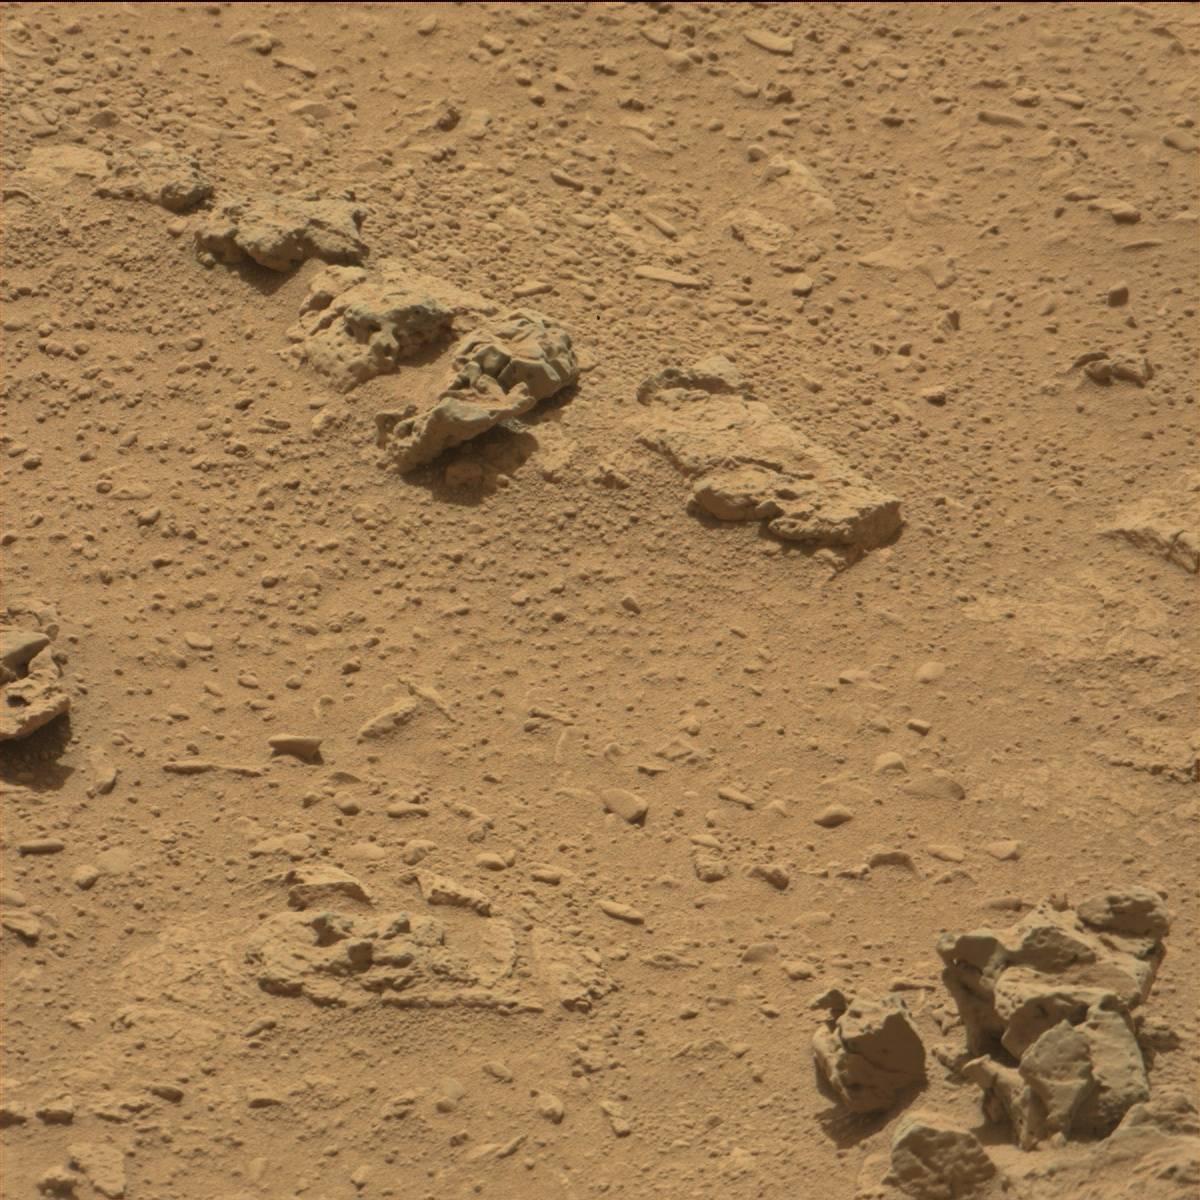
Terrain classes present: Bedrock, Rock, Sand / Soil